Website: lowes
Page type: account-dashboard
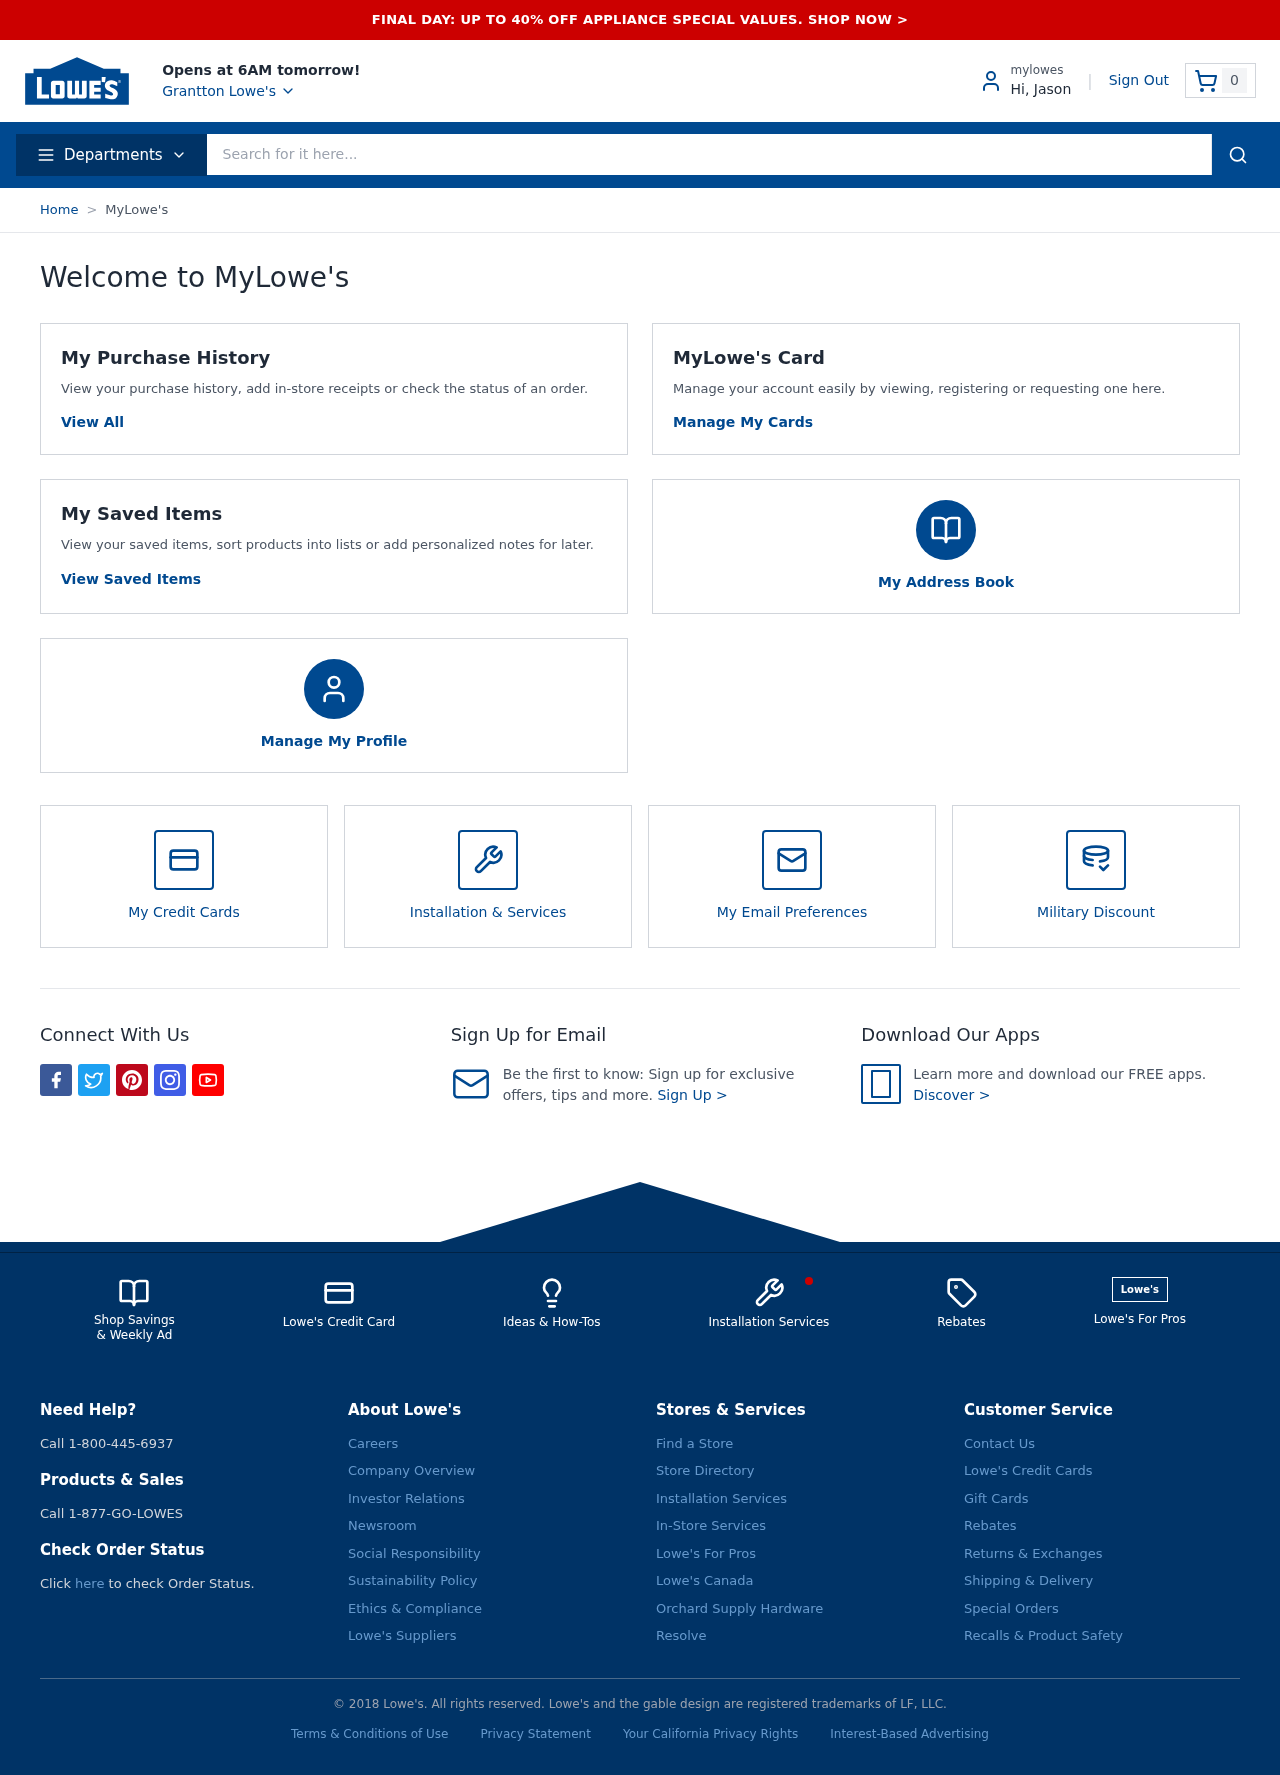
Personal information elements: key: PII_CITY
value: Grantton
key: PII_FIRSTNAME
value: Hi, Jason
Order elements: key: ORDER_NUM_ITEMS
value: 0
Search elements: key: HEADER_SEARCH
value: Search for it here...